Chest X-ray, AP view. Patient: 17 years old, sex F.
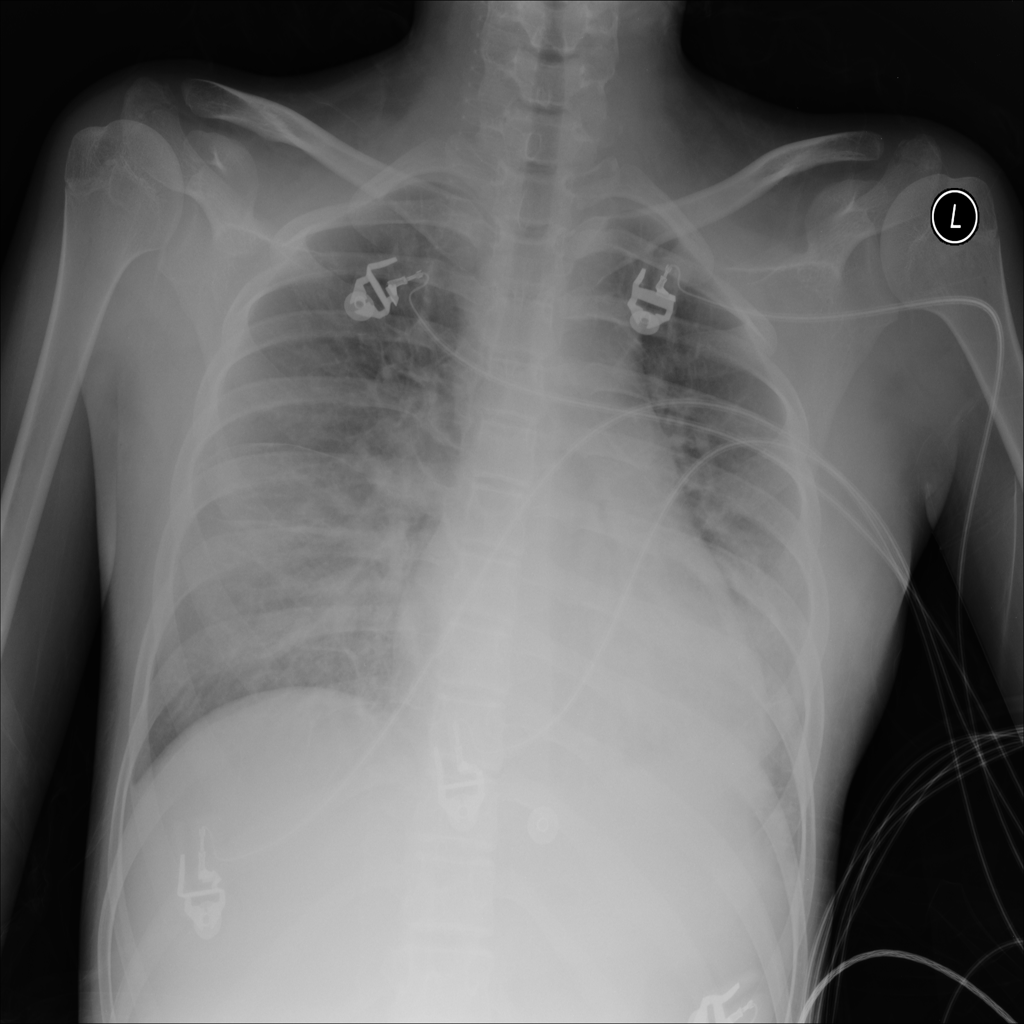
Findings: Cardiomegaly, Edema, Infiltration